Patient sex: M
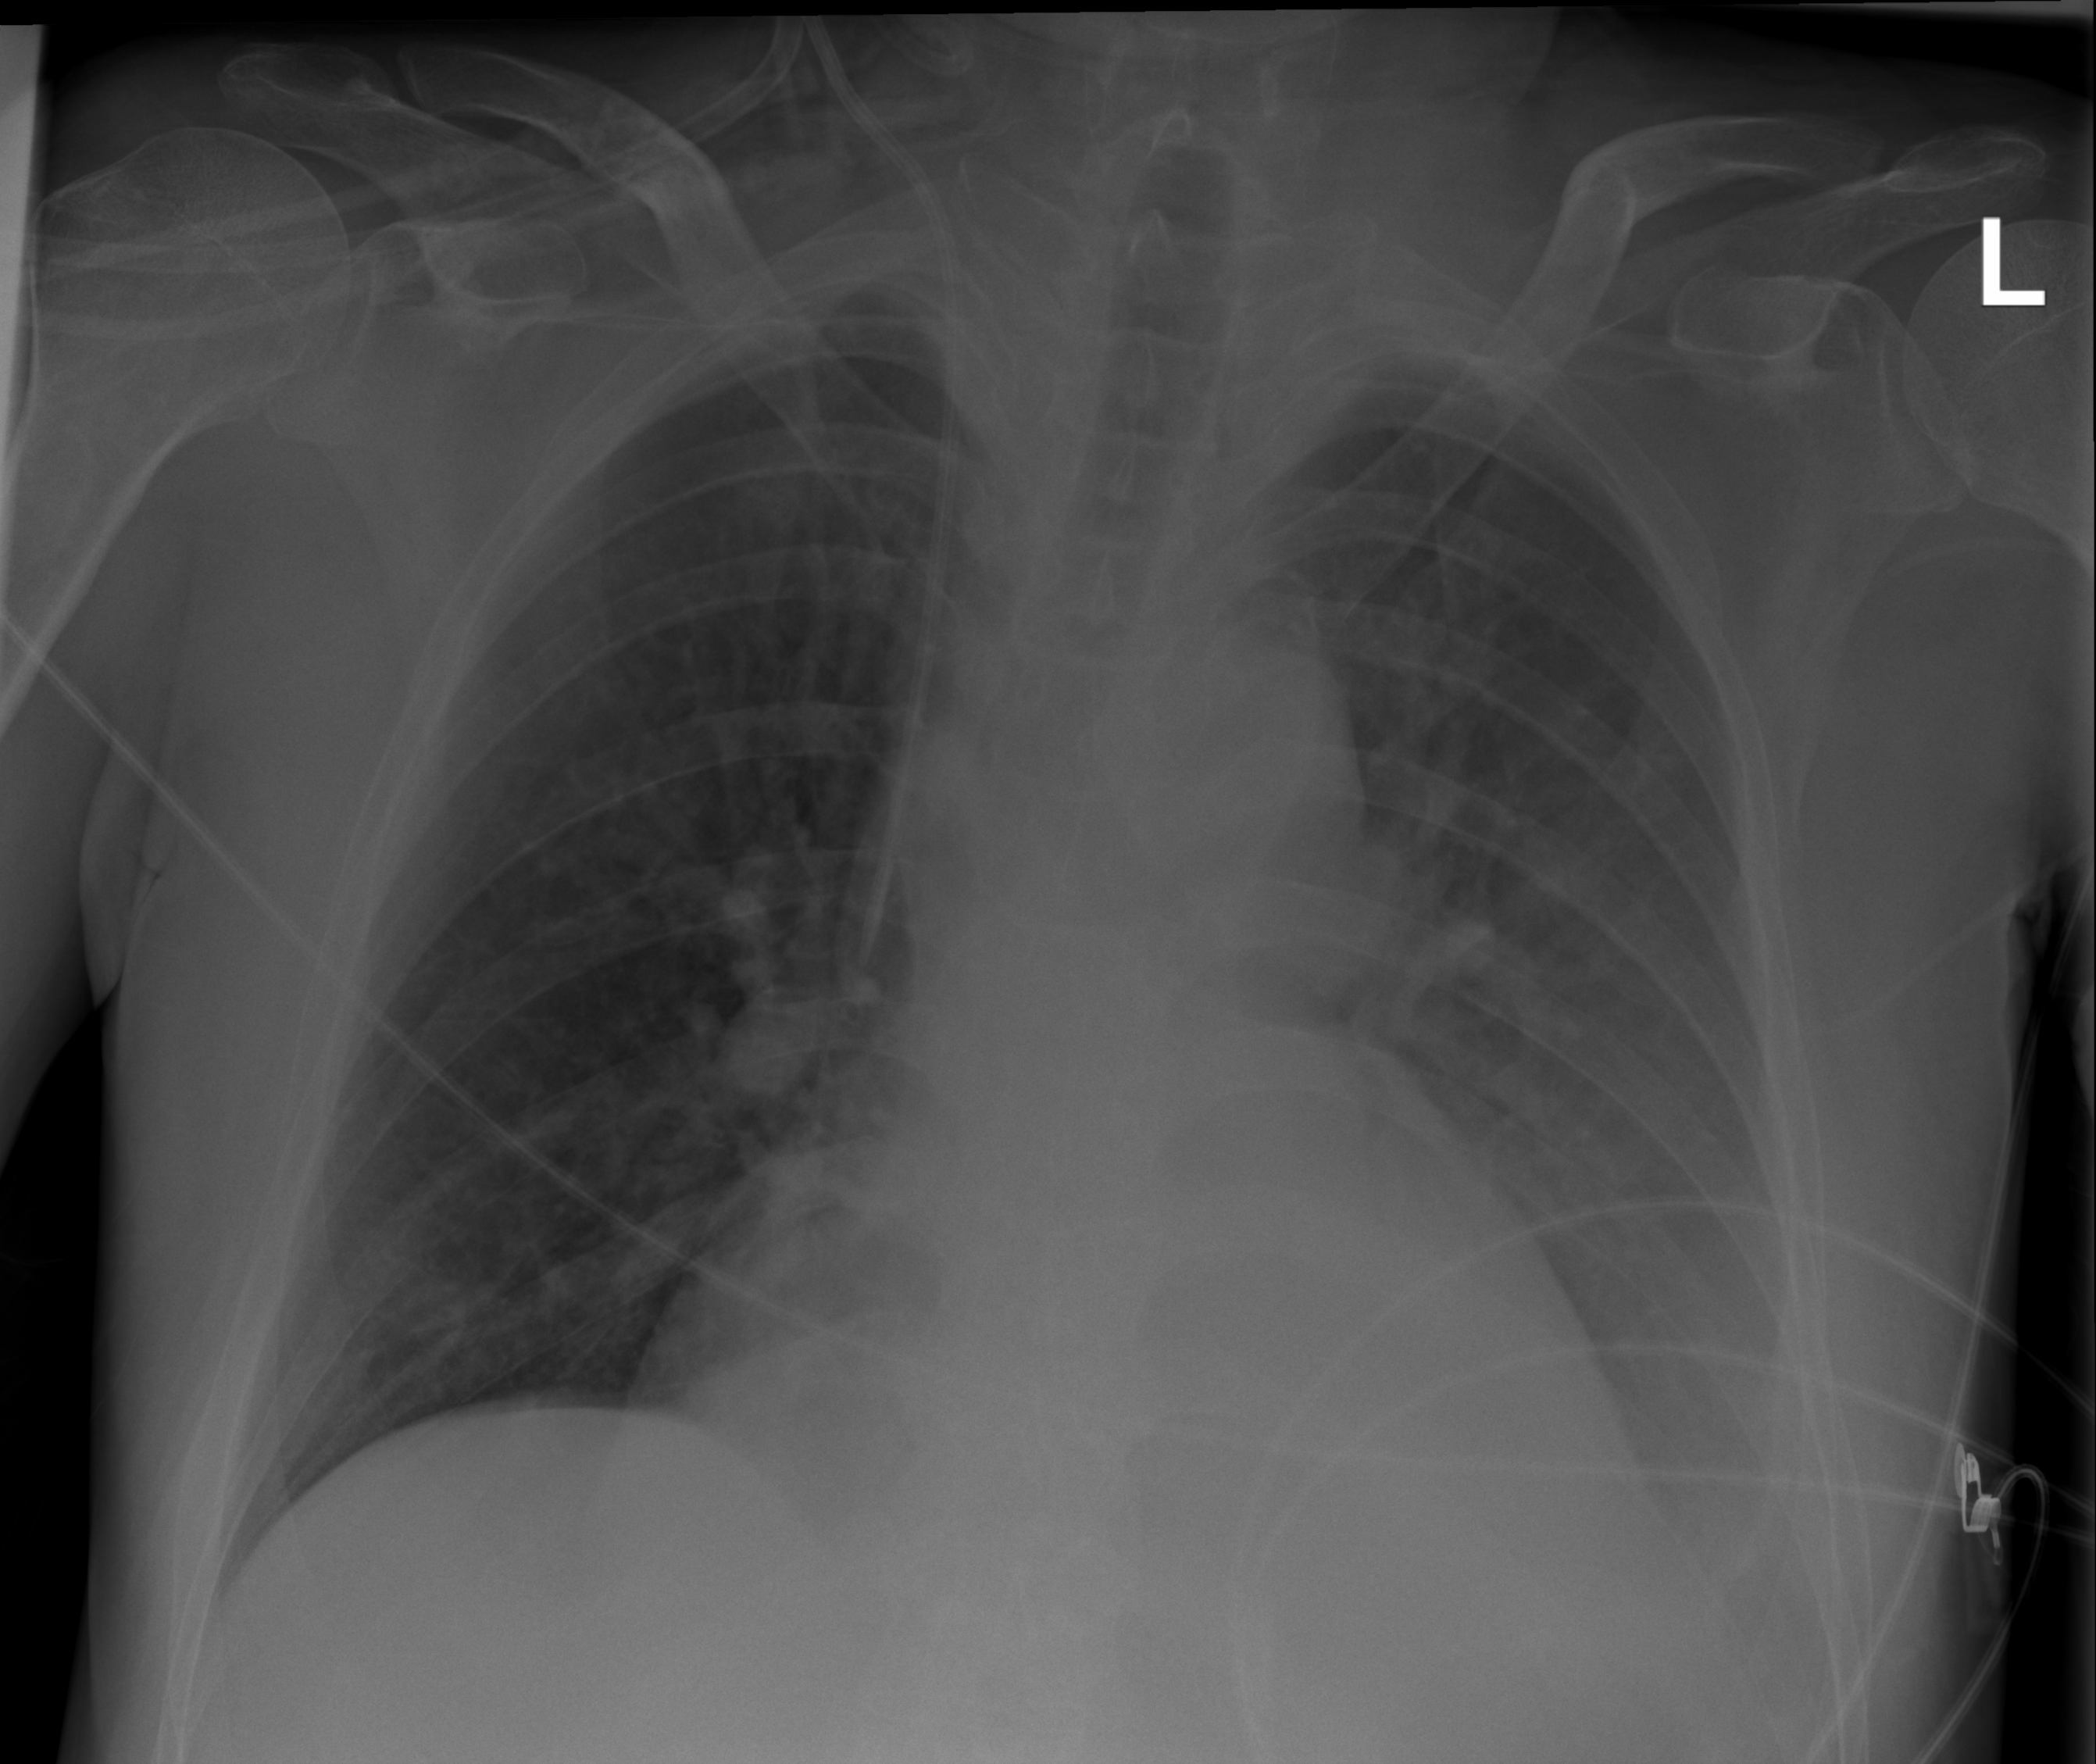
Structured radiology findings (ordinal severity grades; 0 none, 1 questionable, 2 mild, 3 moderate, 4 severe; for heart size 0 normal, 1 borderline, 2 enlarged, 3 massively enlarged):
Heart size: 2
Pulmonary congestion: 2
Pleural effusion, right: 0
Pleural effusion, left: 2
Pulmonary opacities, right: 0
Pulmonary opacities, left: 0
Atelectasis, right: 2
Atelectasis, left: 2